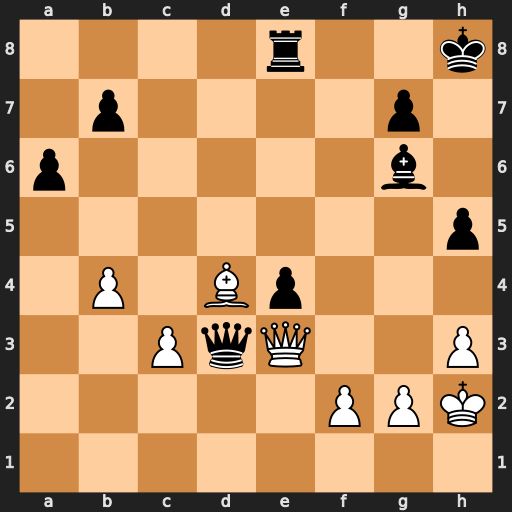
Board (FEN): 4r2k/1p4p1/p5b1/7p/1P1Bp3/2PqQ2P/5PPK/8
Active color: w
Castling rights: -
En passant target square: -
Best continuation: Qh6+ Kg8 Qxg7#